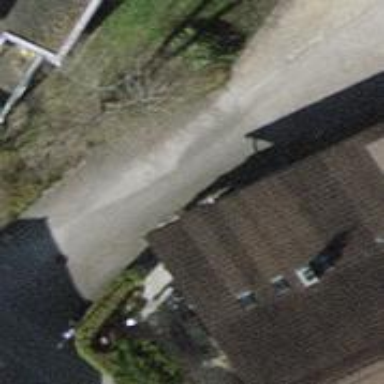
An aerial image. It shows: Driveway made of paving stones.